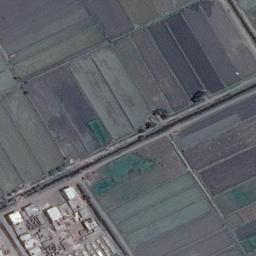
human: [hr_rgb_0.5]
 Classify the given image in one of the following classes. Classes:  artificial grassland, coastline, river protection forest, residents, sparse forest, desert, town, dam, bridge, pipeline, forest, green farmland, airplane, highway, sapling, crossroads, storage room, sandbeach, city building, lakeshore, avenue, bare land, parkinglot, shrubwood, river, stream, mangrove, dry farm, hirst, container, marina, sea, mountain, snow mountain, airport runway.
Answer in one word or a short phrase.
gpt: green farmland